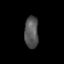
Tissue: skin
Cell type: Epithelial cells
Senescence score: 0.2814
Nuclear area (px): 424
Mean DAPI intensity: 87.2